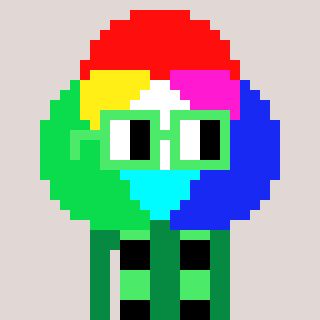
a pixel art character with square light green glasses, a color circle-shaped head and a green-colored body on a warm background